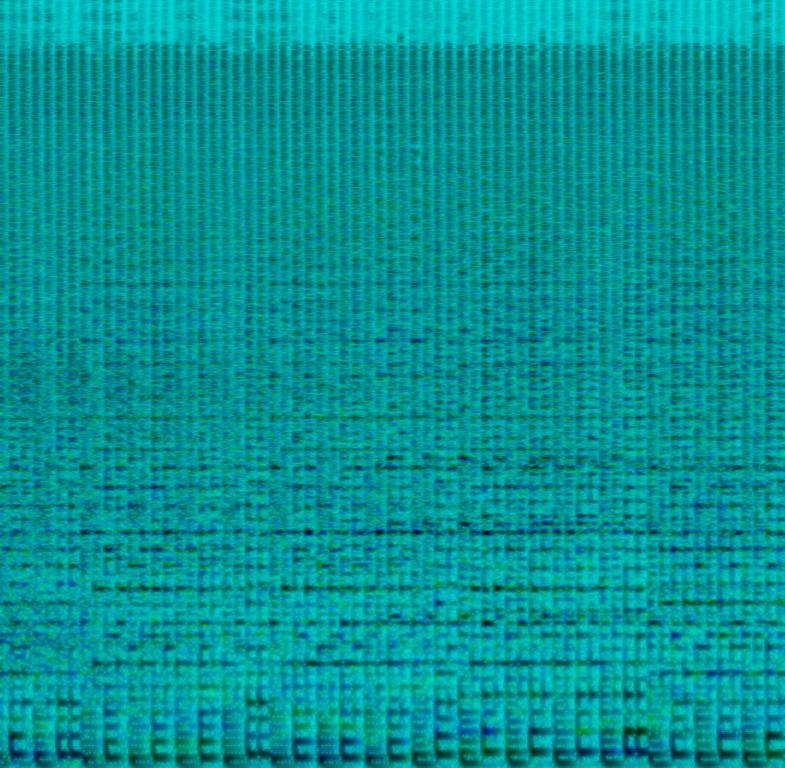
Synthesizer melodies and bassline being arpeggiated. On top of that another synth sound is playing a melody at the end of the phrases. Then a four on the floor kick comes in. This song may be playing at home while cleaning the house.